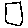
Label: square